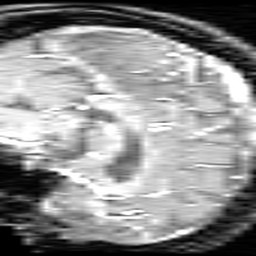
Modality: inplaneT1
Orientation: sagittal
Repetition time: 0.2 s
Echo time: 0.0036 s